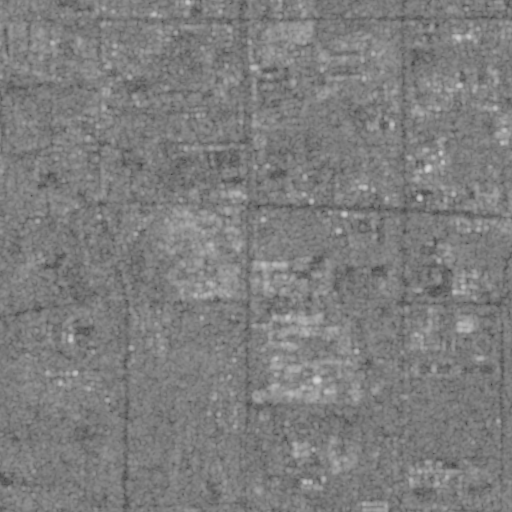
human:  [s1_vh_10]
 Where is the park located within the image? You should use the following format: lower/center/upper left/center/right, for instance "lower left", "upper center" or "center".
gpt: The park is located in the center left of the image.
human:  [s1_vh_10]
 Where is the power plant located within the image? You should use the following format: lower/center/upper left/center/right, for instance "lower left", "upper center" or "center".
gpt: The power plant is located in the lower right of the image.
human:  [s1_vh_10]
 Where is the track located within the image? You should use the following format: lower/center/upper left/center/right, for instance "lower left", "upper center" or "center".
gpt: There is no track in the image.

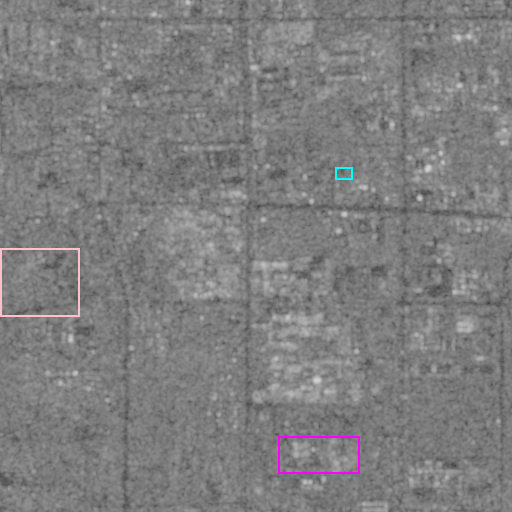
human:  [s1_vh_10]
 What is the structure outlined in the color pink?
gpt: The structure outlined in pink is a park.
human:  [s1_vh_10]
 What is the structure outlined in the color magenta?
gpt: The structure outlined in magenta is a power plant.
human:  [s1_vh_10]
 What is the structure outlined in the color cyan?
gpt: The structure outlined in cyan is a power substation.
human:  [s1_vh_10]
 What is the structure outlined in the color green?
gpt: There is no green outline.